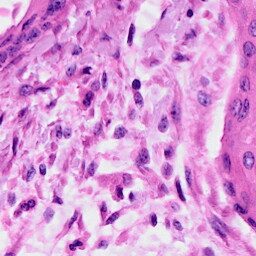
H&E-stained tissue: Cervix